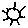
Label: sun